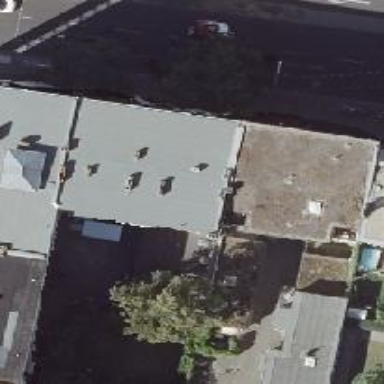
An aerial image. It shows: Bakery.